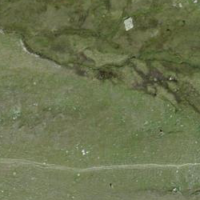
EUNIS habitat code: 26
Species observed at this site:
Eriophorum scheuchzeri
Dactylorhiza majalis